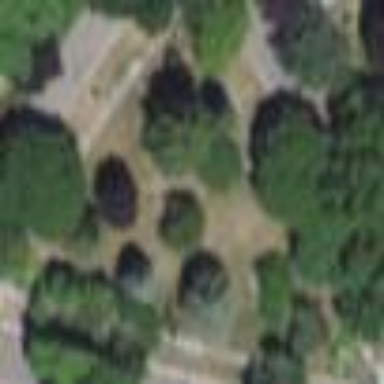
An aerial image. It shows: Park.